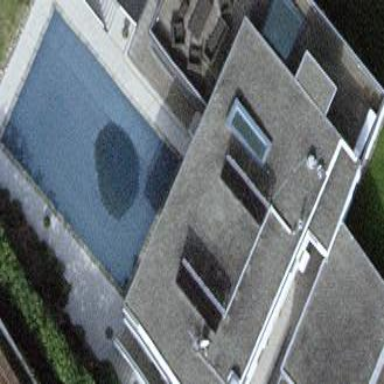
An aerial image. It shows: Swimming pool located in leisure land.